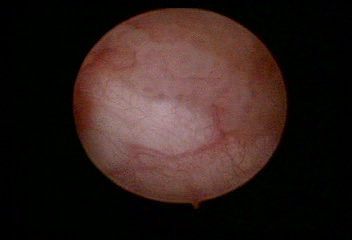
Modality: WLC
Class: Malignant
Subclass: LowGradePapillary
Lesion: L1
Stage: Ta
Morphology: Papillary
Bladder cancer association: Yes
Annotated structures: Tumor